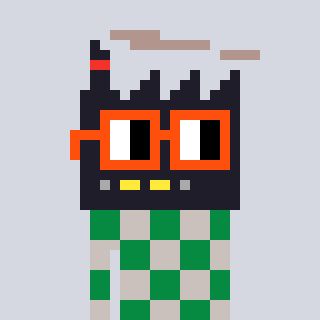
a pixel art character with square orange glasses, a factory-shaped head and a foggrey-colored body on a cool background